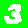
Digit: 3